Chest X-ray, PA view. Patient: 43 years old, sex F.
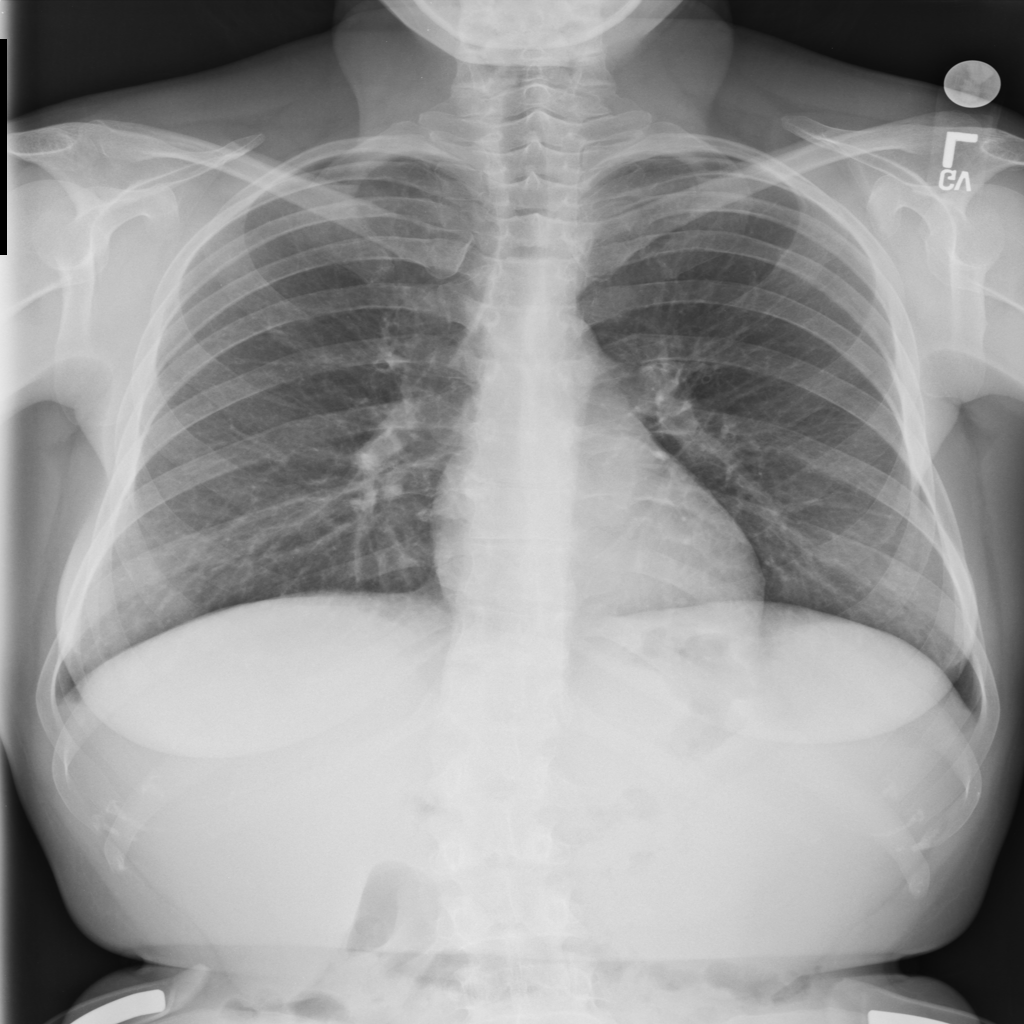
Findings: No Finding